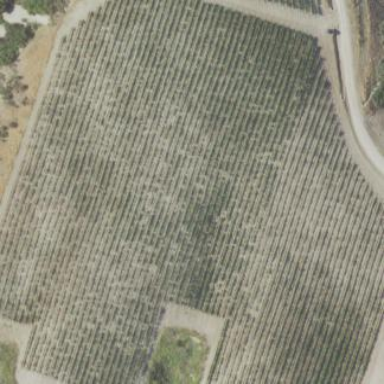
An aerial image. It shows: Vineyard growing grapes.